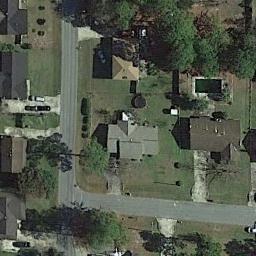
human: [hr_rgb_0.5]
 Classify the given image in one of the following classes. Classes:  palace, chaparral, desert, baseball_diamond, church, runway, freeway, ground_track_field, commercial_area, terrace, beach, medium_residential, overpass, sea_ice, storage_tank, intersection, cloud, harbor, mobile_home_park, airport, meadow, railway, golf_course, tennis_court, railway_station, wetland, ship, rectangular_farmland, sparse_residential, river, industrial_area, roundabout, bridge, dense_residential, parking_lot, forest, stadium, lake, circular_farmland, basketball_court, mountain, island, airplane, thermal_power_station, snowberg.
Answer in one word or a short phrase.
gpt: medium_residential